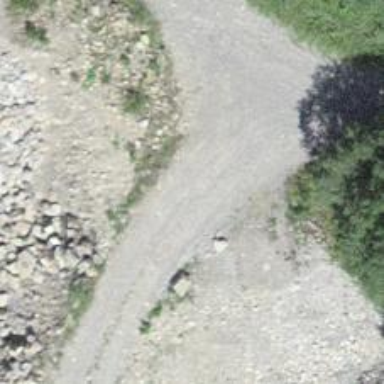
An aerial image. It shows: Service road with unpaved surface.